Question: I developed an android app with 'Delphi XE 5' and I put a WebBrowser because I must show a webpage. By the way (the webpage) has a width of 1400px and so it is not entirely displayed.

The width is fixed because I used on the webpage 'width:100%', but as you can see on the picture, I only have a part of the table. I am missing a scroll bar that allows me to slide down the page and look at the rest of the table.
I tried to add a 'TVertScrollBox' and inside it I put the WebBrowser but I still see only the beginning of the page. I cannot scroll it down.
How could I fix this? The webpage already have a 'div' with a scroll bar on the left. You can click <URL> to see the entire page.
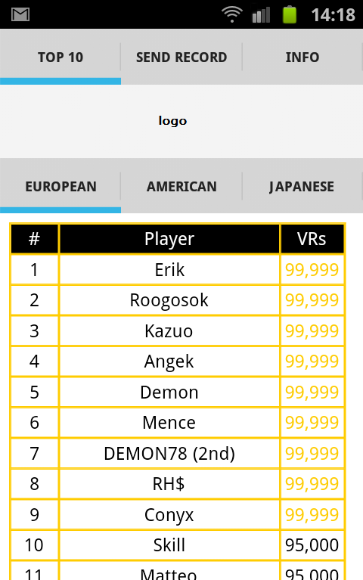
Answer: I didn't set any property on 'WebBrowser', I only put this code on my webpage:
'''
body {
min-height: 100%;
overflow:scroll;
}
'''
In this way, I can scroll down the page displayed on my WebBrowser.